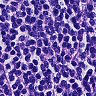
Metastatic tissue present: no